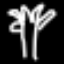
Label: palm tree